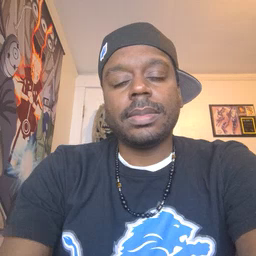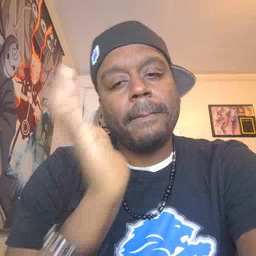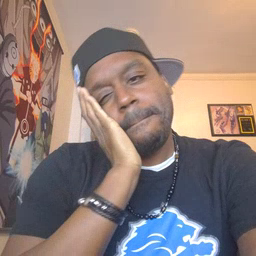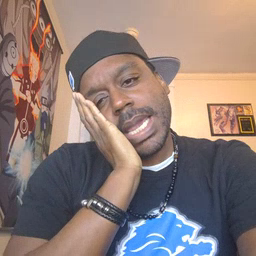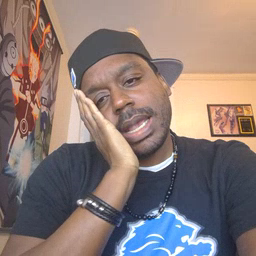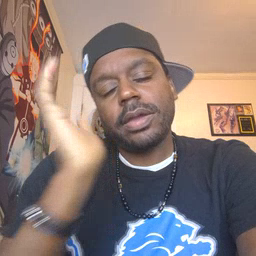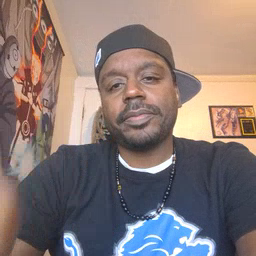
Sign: bed